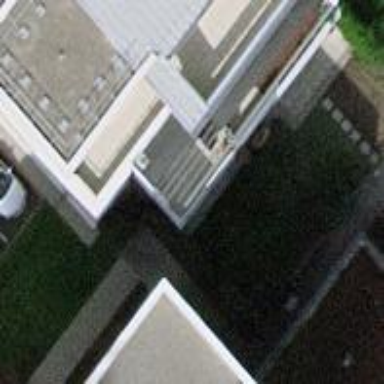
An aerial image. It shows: View of roof of building.